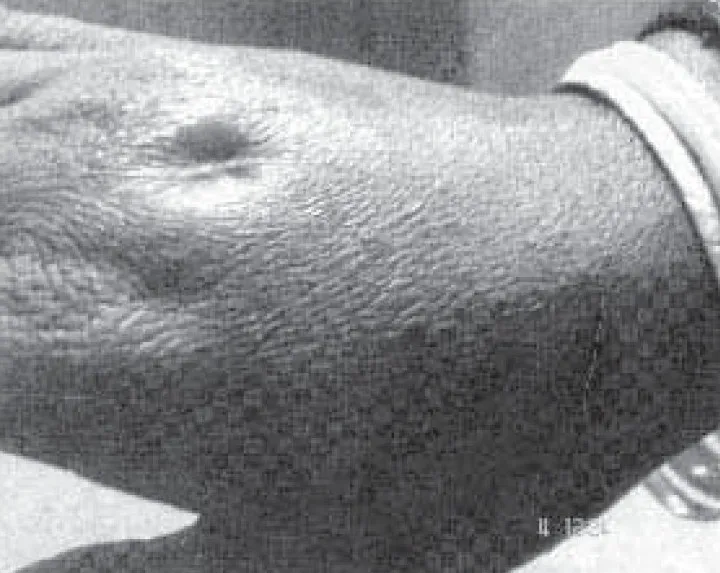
Left hand showing retraction of overlying skin over the proximal part of third metacarpal with pus discharging sinus.
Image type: radiology (ct)